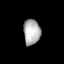
Tissue: lung
Cell type: Fibroblasts
Senescence score: 0.6503
Nuclear area (px): 419
Mean DAPI intensity: 177.869